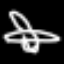
Label: airplane